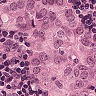
Metastatic tissue present: yes